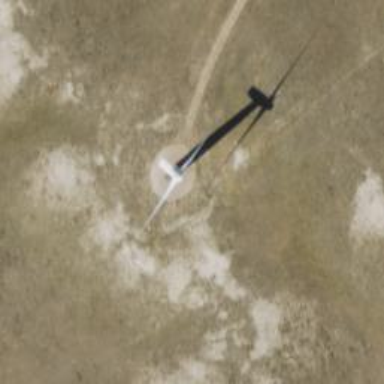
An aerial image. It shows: Wind generator powered by wind turbine.